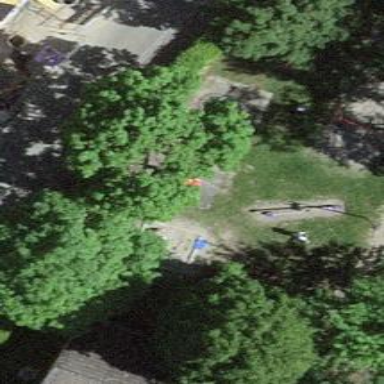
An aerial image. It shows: Sandpit at the playground.